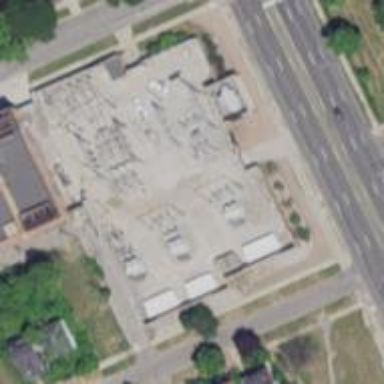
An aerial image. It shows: Power pole.